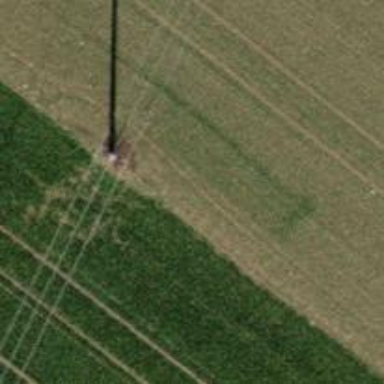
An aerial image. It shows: Power pole.